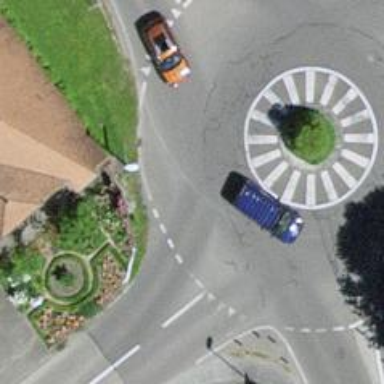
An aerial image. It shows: Asphalt road that is secondary route leading to roundabout.